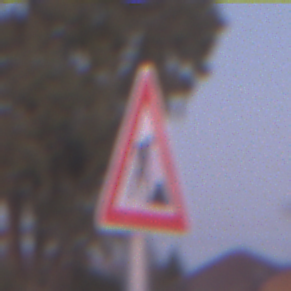
Verkehrszeichen: Arbeitsstelle
Umgebung: Outdoor, Nature
Tageszeit: SunriseSunset
Wetter: Clear
Licht: Natural
Jahreszeit: NotSpecified
Kontrast: LowContrast